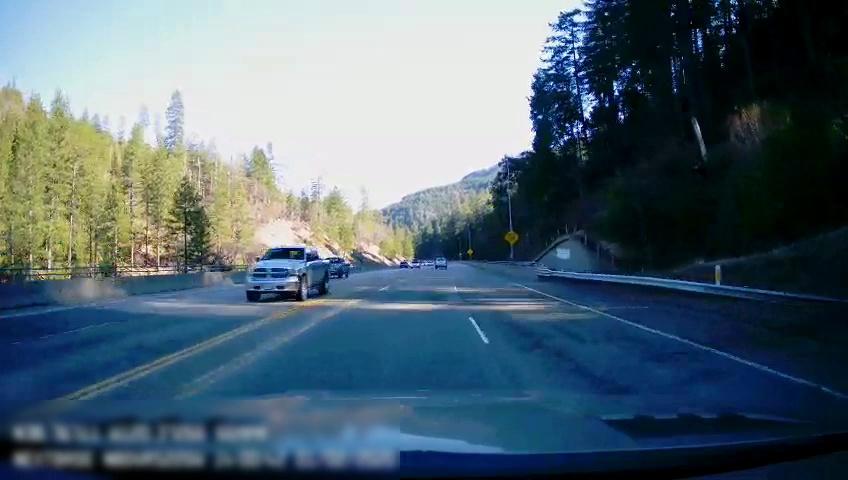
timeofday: Day
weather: Sunny
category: Drivable Space
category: Drivable Space
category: Vehicles | Truck
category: Vehicles | Truck
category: Vehicles | Truck
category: Lanes | Opposite Lane
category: Lanes | Current Lane
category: Lanes | Opposite Lane
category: Lanes | Current Lane
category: Lanes | Current Lane
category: Lanes | Opposite Lane
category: Traffic | Signs